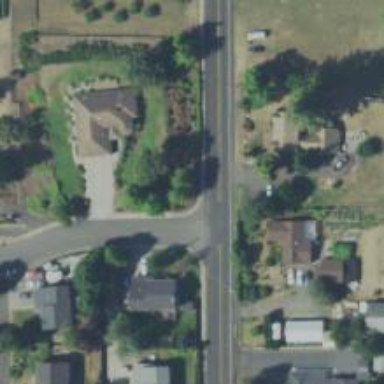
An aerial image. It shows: Tertiary road with sidewalk on the left.